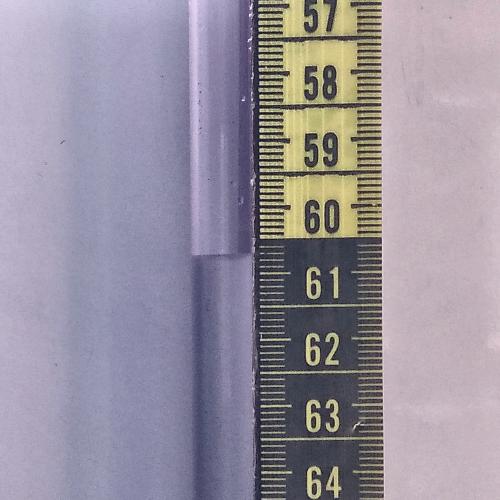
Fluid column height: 60.7 cm